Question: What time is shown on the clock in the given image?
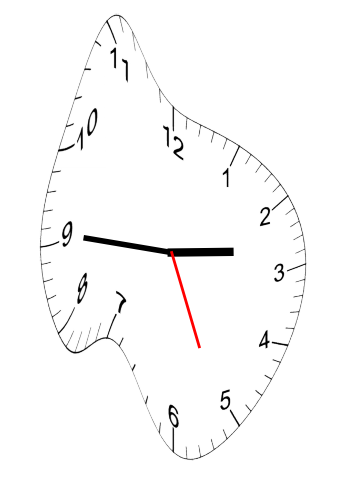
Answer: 02:45:26